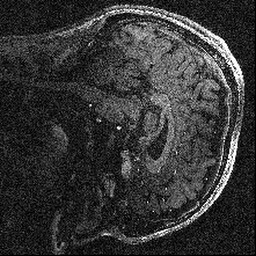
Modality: T1w
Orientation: sagittal
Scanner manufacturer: siemens
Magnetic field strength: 6.98 T
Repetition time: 3.58 s
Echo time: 0.00241 s